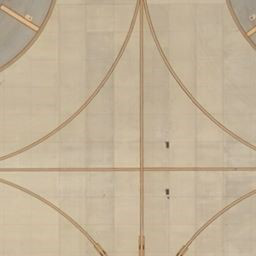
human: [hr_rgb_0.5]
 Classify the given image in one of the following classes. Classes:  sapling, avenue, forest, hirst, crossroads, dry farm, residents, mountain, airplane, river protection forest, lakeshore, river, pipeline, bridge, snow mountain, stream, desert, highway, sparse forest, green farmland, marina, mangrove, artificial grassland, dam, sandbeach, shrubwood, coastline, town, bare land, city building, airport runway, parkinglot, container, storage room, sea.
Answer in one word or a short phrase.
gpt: airport runway